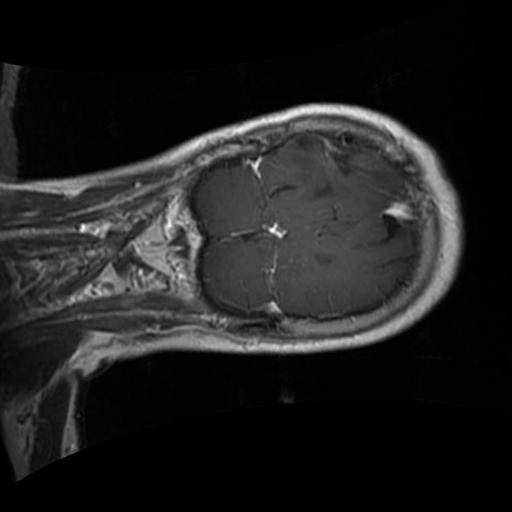
Label: brain_glioma